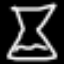
Label: hourglass